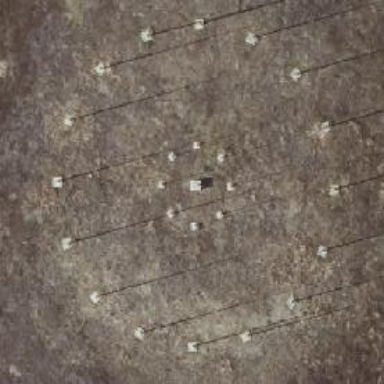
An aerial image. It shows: Antenna made by man.